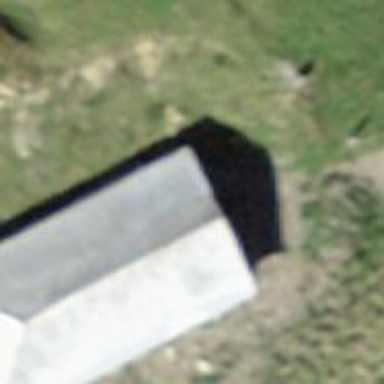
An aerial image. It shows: Farm auxiliary building.